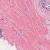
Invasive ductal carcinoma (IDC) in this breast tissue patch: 0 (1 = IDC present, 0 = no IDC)